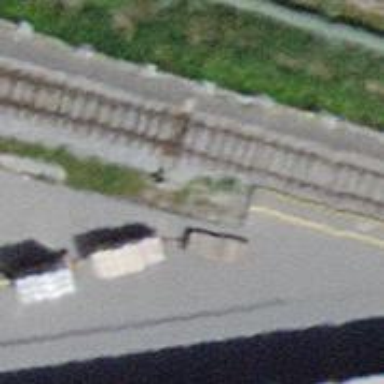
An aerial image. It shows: Railway switch.